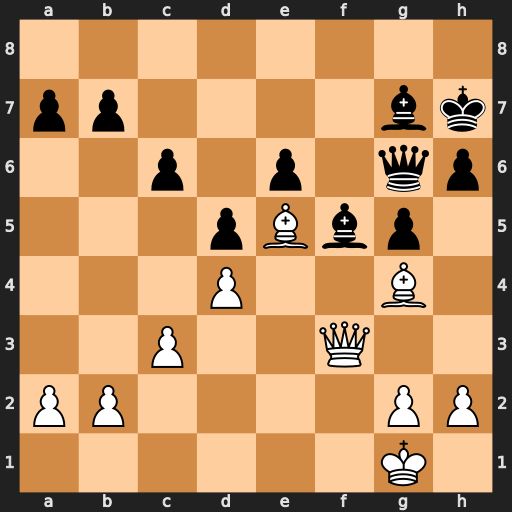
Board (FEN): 8/pp4bk/2p1p1qp/3pBbp1/3P2B1/2P2Q2/PP4PP/6K1
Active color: w
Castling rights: -
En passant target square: -
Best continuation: Bh5 Bxe5 Bxg6+